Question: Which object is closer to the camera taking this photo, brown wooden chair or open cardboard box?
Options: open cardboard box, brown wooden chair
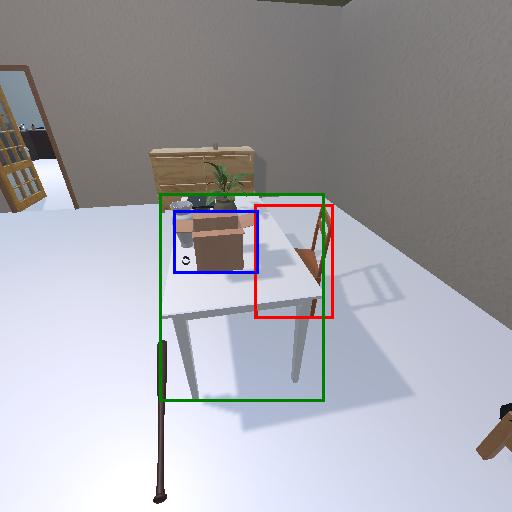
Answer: open cardboard box